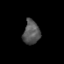
Tissue: prostate
Cell type: T cells
Senescence score: 0.331
Nuclear area (px): 389
Mean DAPI intensity: 86.794